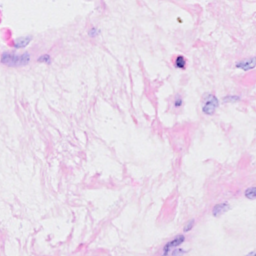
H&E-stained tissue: Breast